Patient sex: M
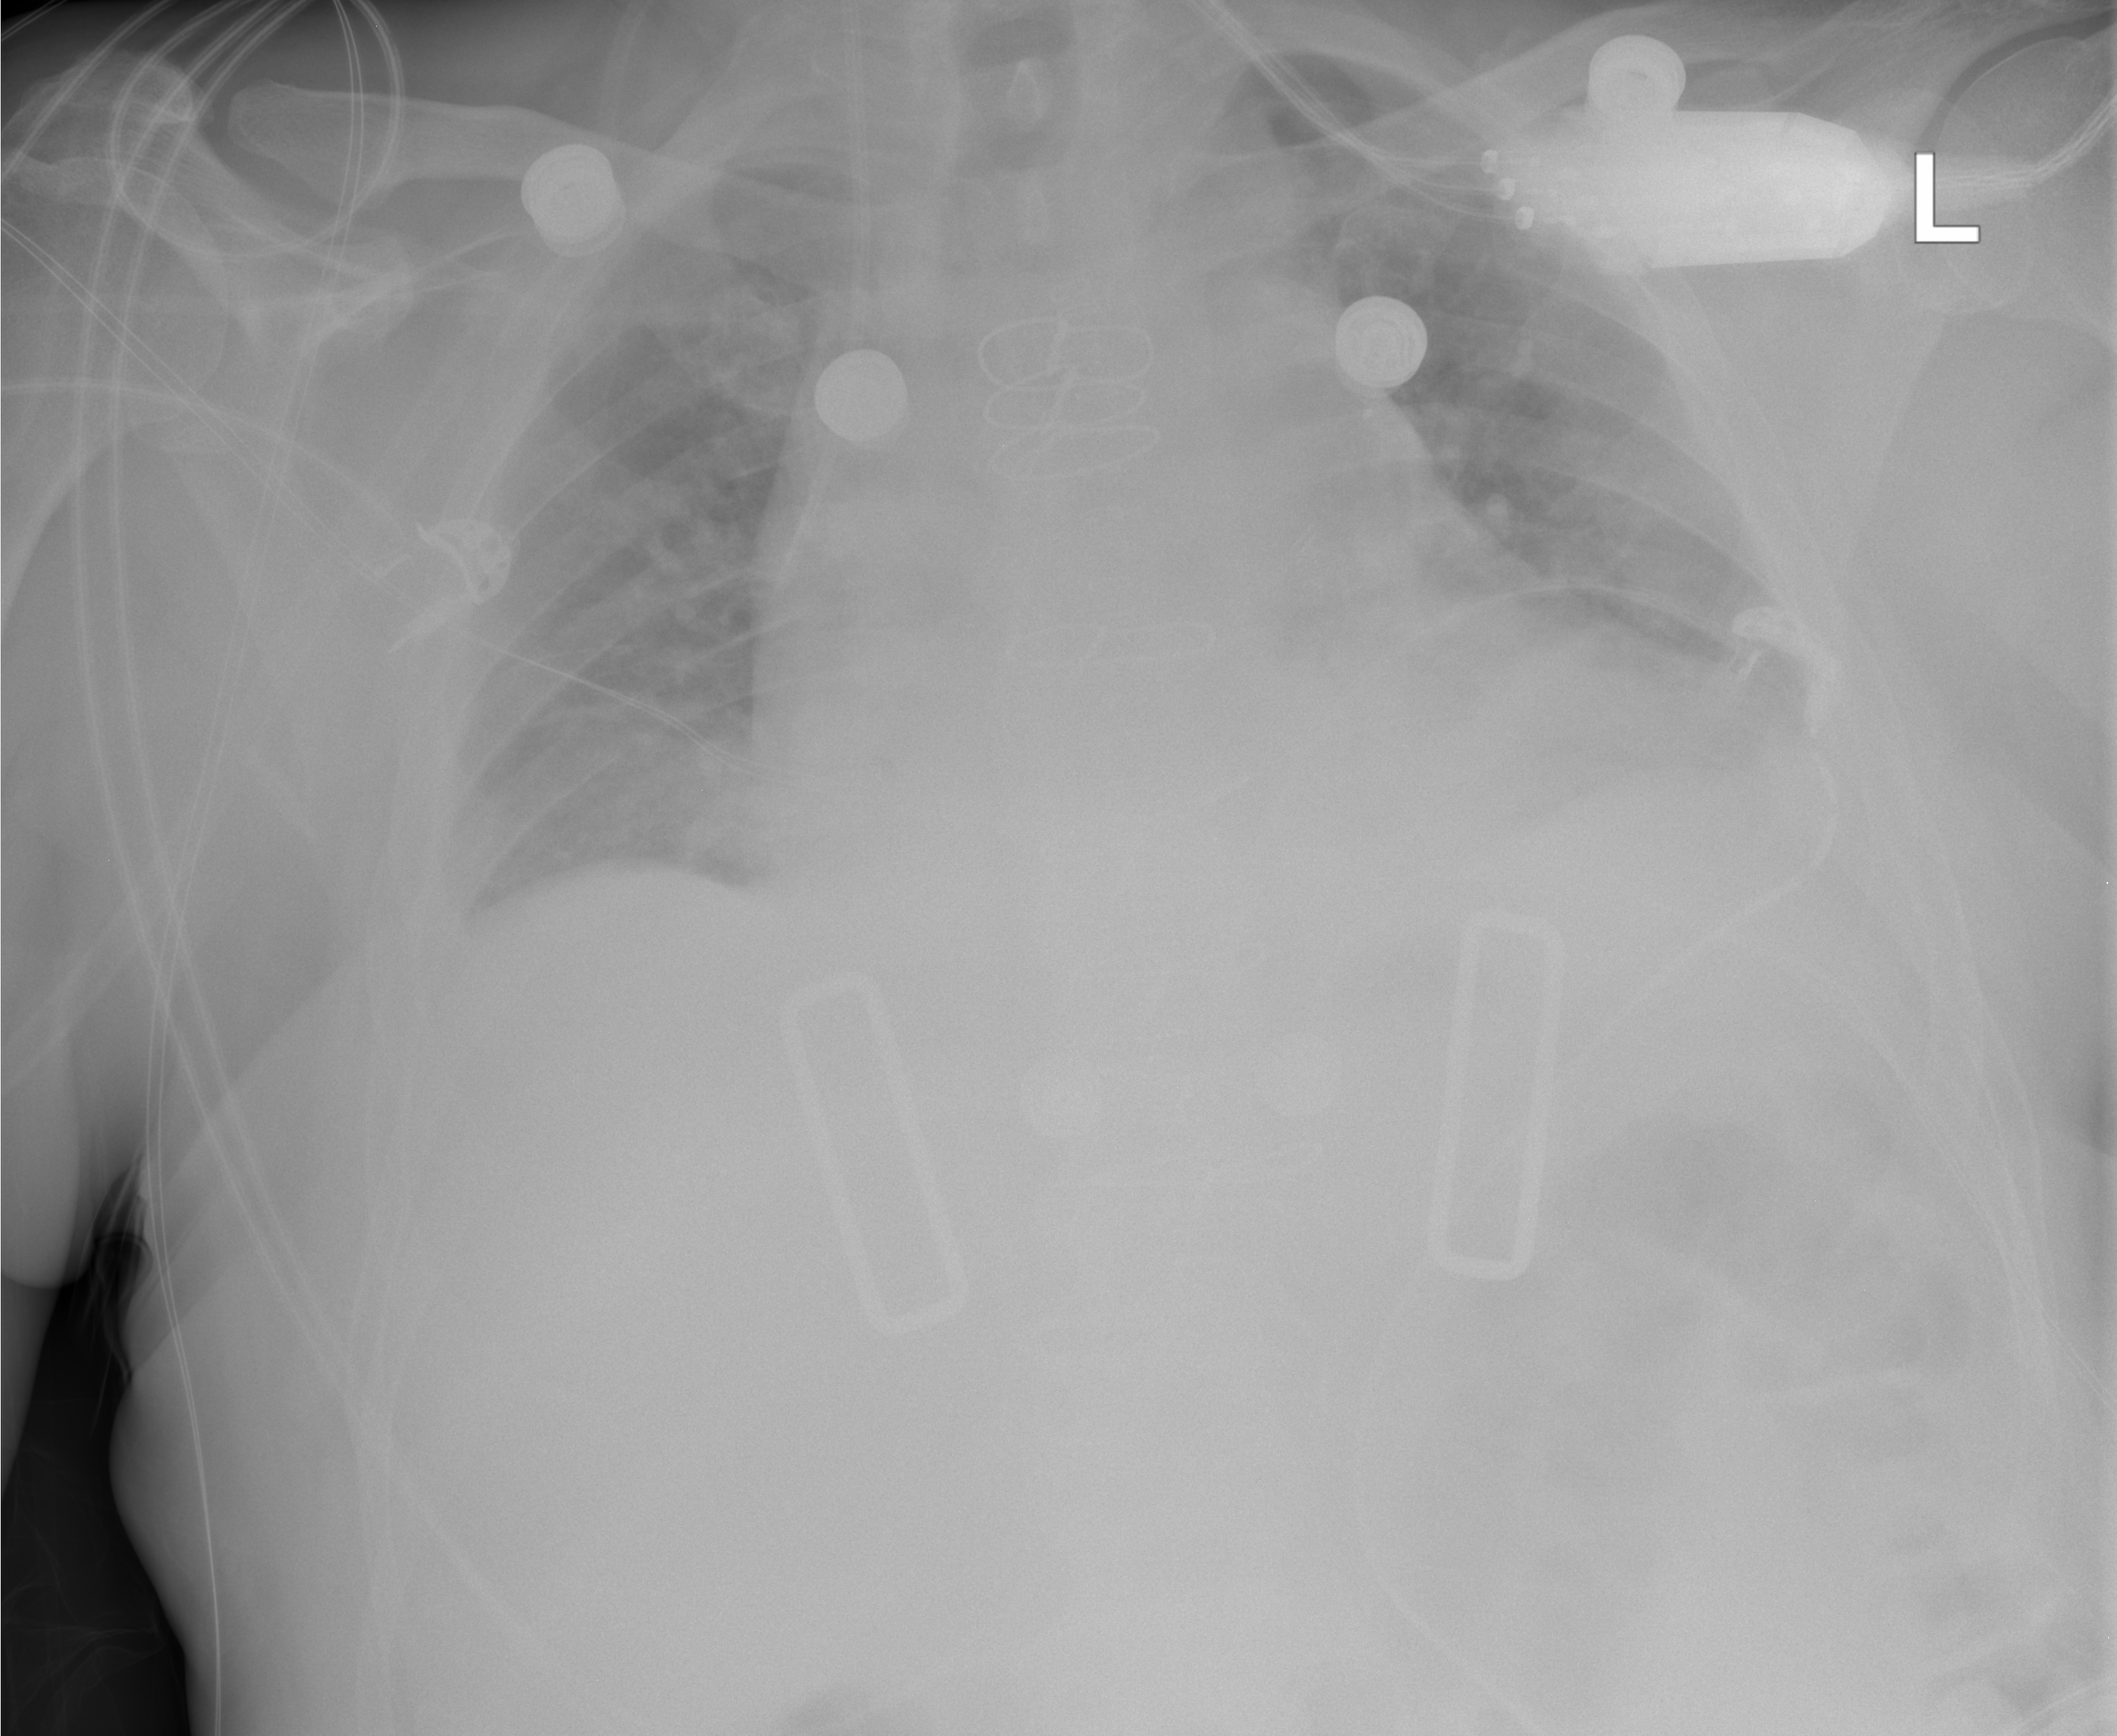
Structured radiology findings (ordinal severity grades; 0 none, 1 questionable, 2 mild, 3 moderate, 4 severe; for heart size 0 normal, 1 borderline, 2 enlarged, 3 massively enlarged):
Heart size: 2
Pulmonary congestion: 2
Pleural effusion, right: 0
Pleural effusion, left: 2
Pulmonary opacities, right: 2
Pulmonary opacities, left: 2
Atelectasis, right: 2
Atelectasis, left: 2